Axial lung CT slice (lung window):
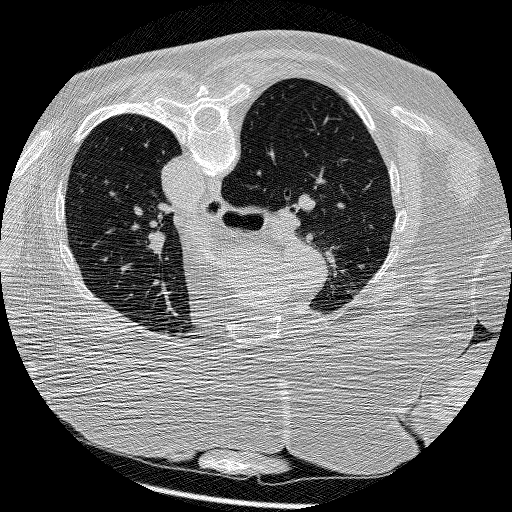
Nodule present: no